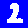
Digit: 2